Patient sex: M
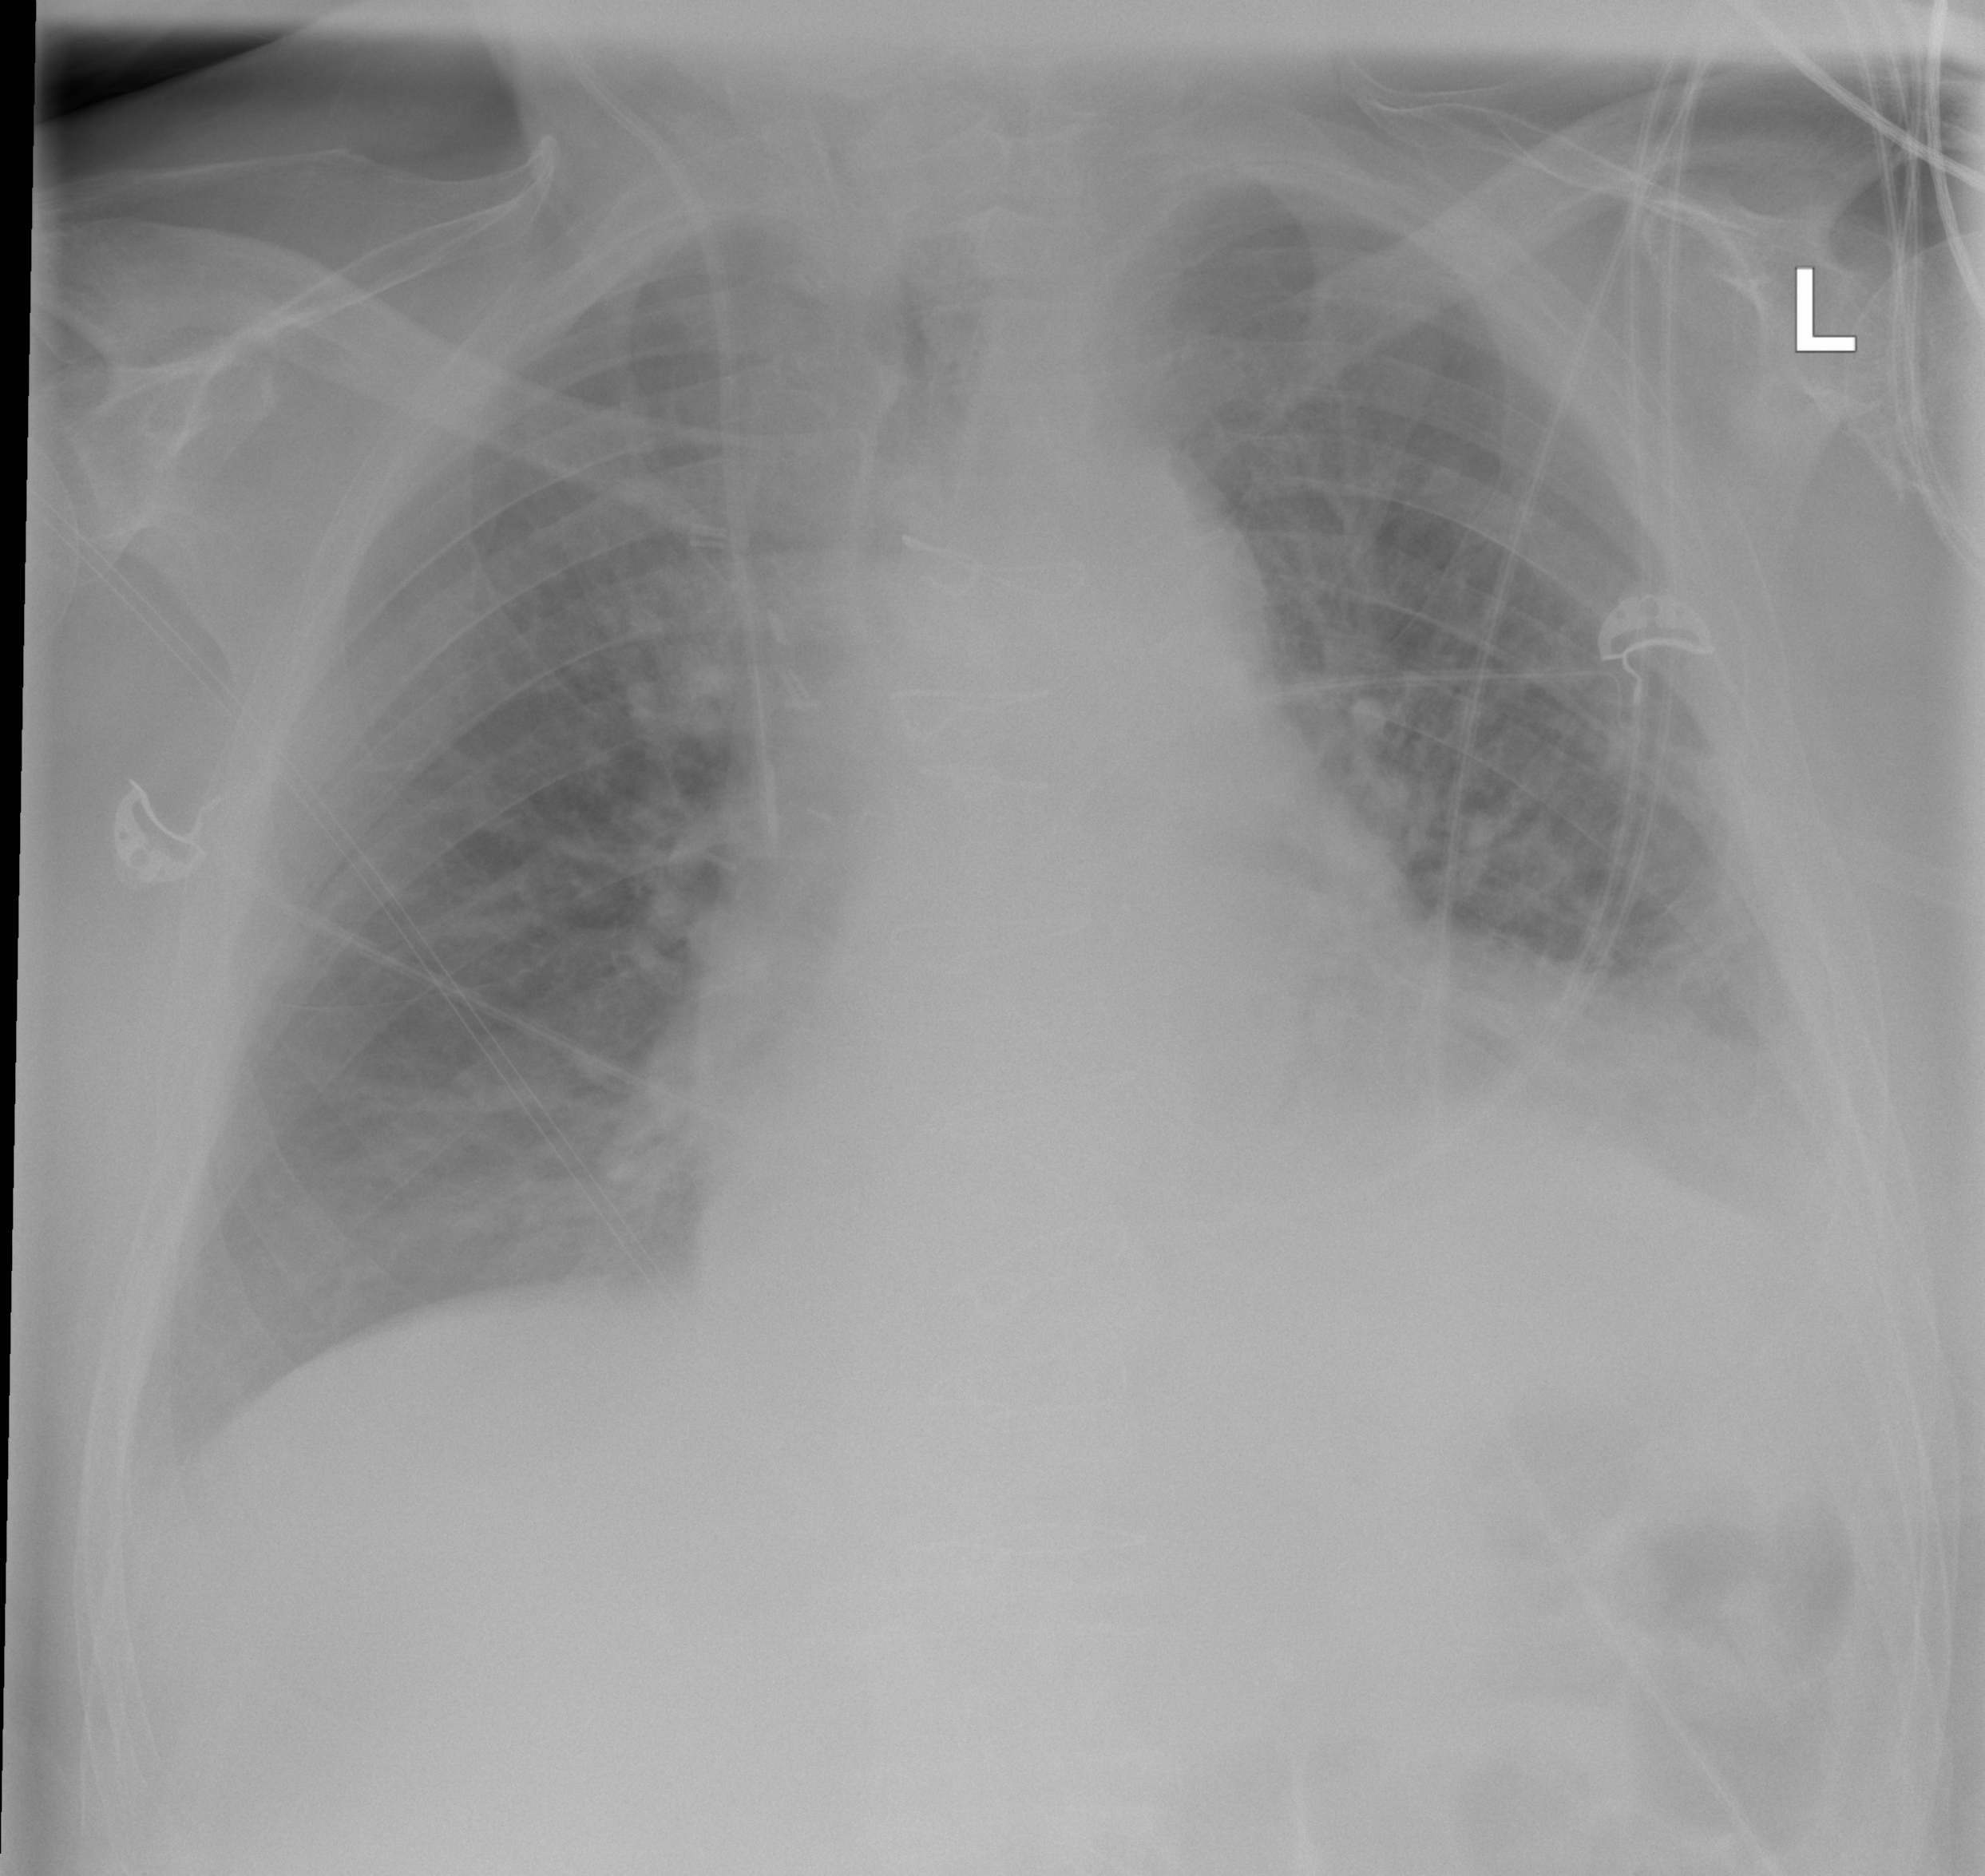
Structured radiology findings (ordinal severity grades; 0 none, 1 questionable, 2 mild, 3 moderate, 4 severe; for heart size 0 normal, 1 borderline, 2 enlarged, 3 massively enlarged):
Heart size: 2
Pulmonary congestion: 2
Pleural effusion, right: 0
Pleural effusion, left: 2
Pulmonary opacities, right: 1
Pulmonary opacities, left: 1
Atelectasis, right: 1
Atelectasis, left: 1